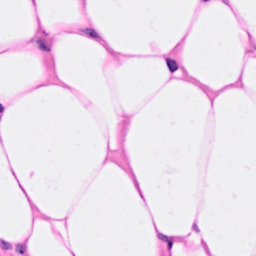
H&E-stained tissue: Breast